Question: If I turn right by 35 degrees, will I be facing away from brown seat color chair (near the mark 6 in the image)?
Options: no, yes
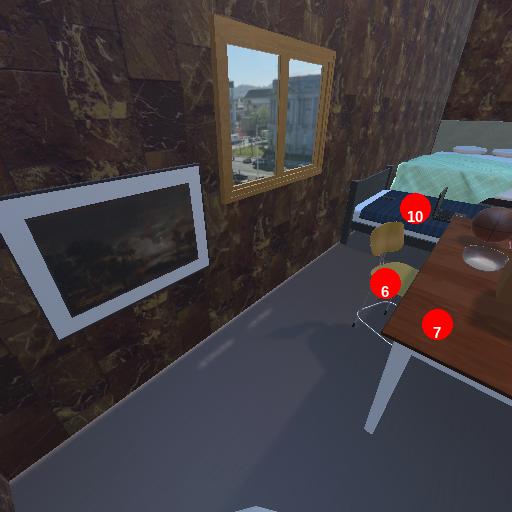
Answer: no